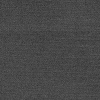
Atmospheric dust classification: dusty